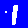
Digit: 1